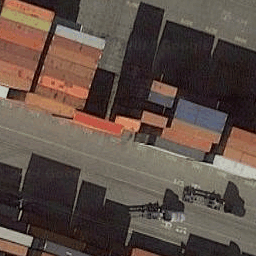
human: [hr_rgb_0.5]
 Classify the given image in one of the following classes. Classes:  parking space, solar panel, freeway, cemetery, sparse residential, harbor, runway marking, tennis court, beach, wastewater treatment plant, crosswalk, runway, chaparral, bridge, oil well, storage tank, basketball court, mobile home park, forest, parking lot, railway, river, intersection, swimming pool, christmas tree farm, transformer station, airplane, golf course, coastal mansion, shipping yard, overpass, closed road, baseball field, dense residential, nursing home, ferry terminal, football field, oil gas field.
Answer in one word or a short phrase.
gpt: shipping yard